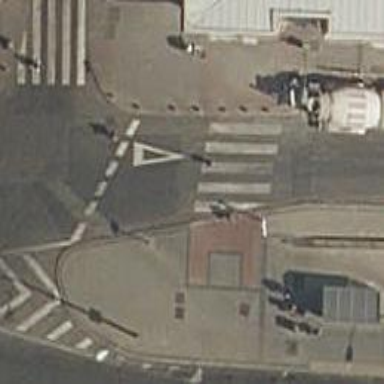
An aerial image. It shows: Marked road crossing.